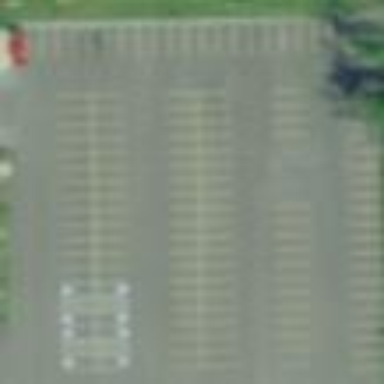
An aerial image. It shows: Parking area with surface.